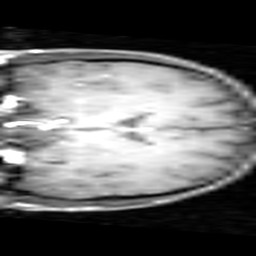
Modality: T1w
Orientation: coronal